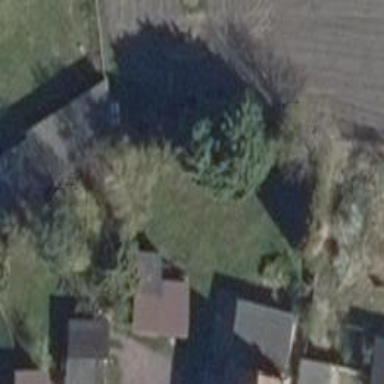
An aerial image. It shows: Beautiful tree in nature.